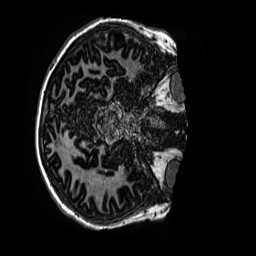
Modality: MP2RAGE
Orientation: axial
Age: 13
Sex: female
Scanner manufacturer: siemens
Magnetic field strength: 3 T
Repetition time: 4 s
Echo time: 0.00299 s